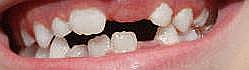
Condition: hypodontia